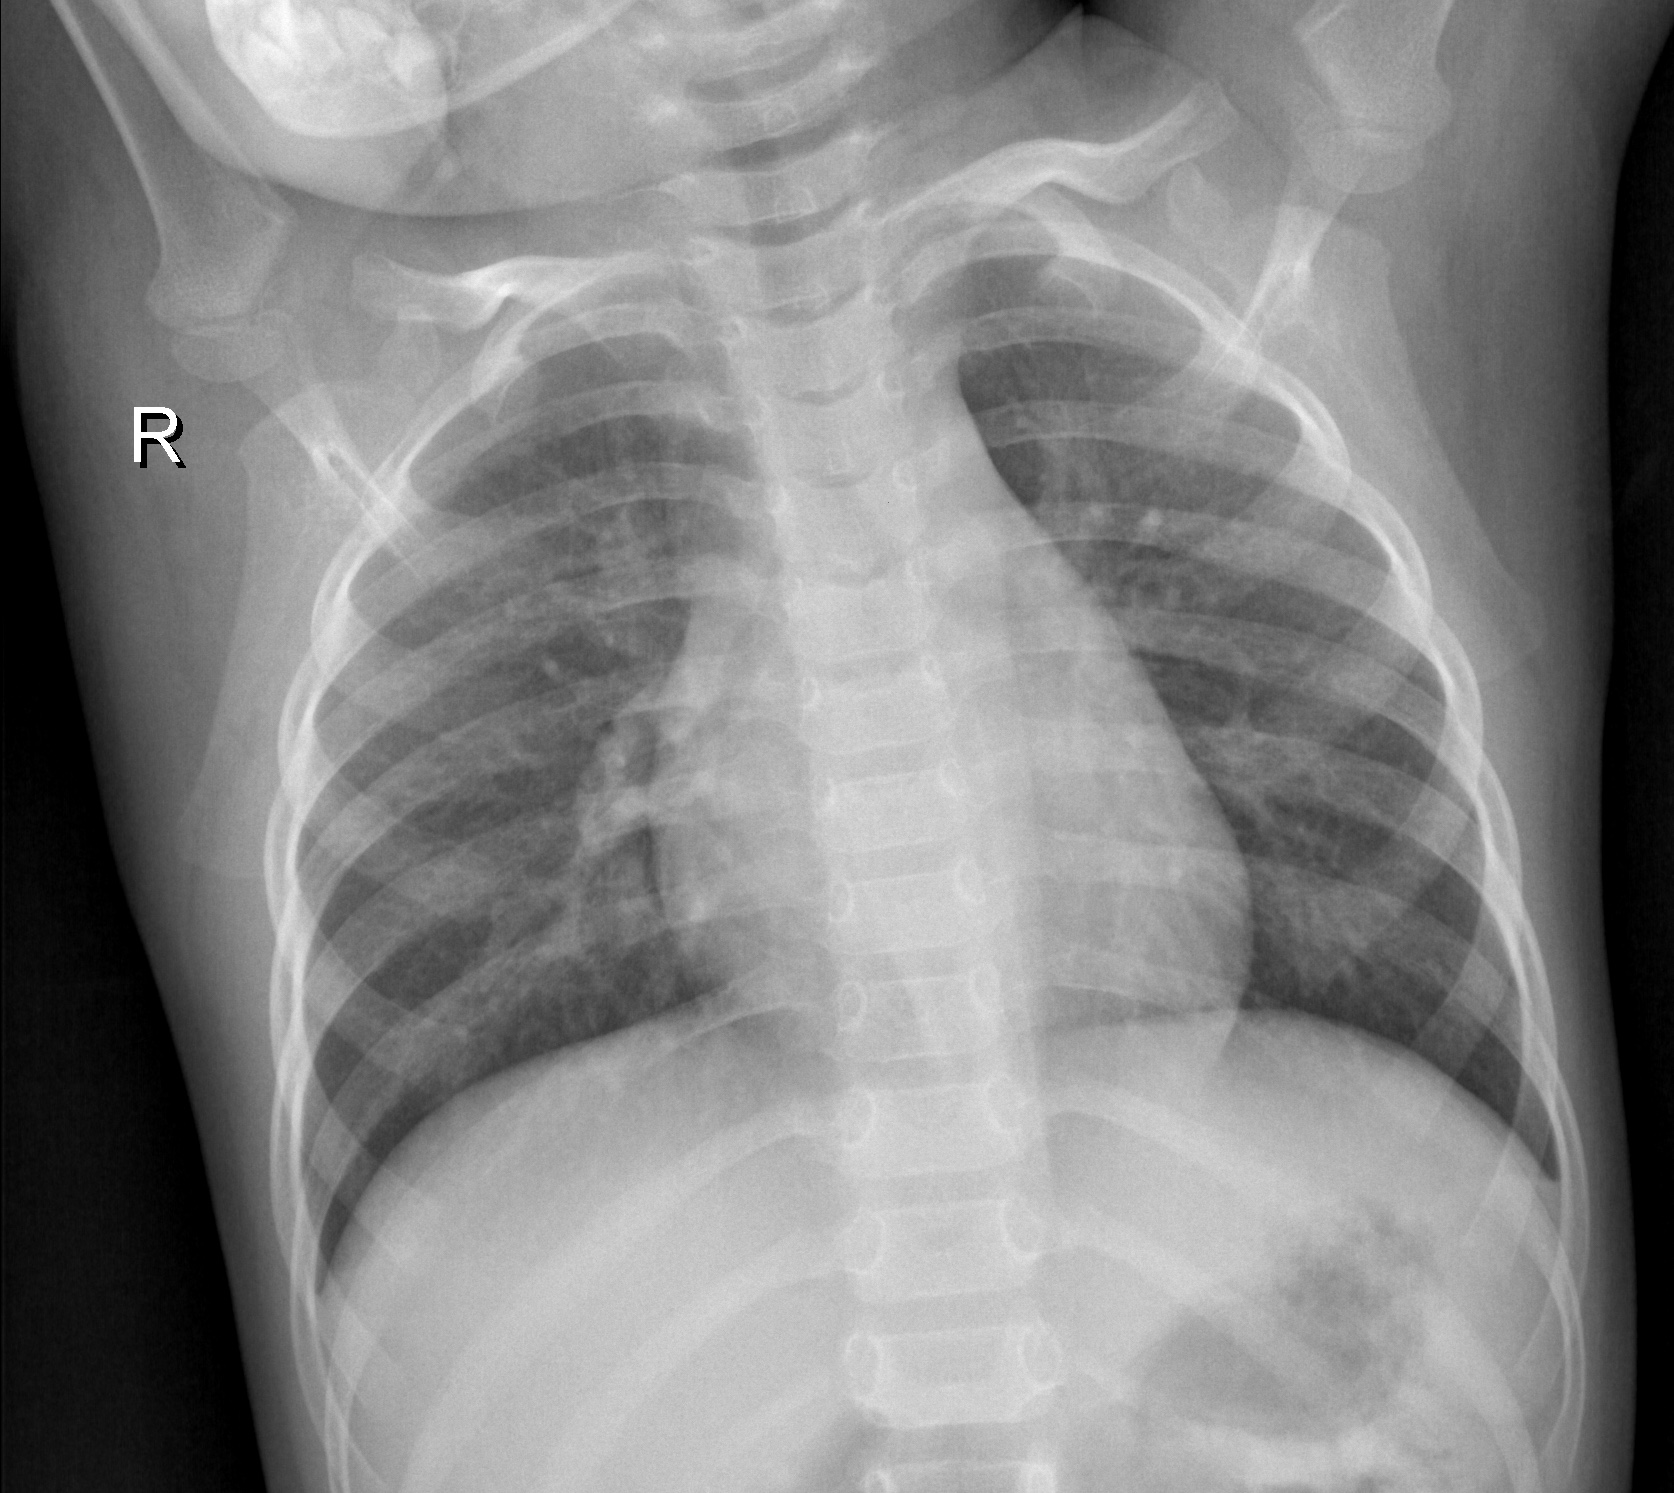
Diagnosis: NORMAL